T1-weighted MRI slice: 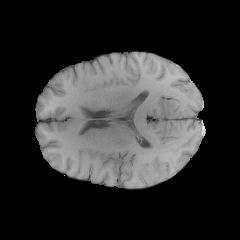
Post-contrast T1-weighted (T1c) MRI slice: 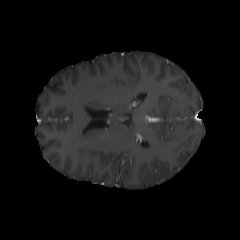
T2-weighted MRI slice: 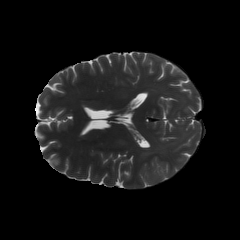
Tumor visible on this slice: yes